Field crop: tomato
Growth stage: 1
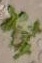
Species: portulaca